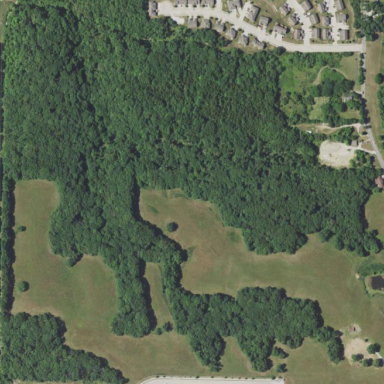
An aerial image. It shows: Deciduous broadleaved woodland.